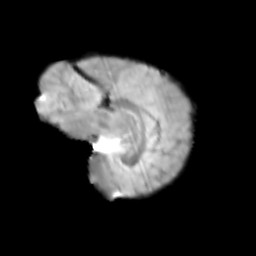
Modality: T2w
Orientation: sagittal
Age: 12
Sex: female
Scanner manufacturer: siemens
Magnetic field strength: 3 T
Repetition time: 3.8 s
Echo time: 0.07 s